Question: I'm truying to build a column chart where 1 series overlaps the other (2) series.
I've attached a picture for better understanding.
Thanks for any help!

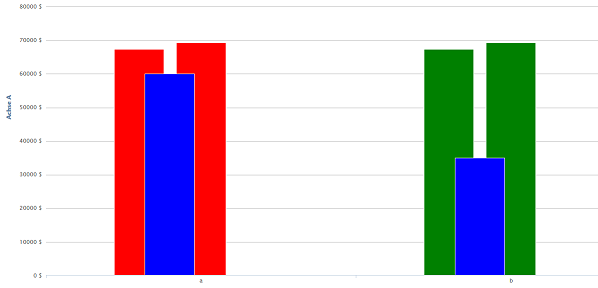
Answer: Something like this is possible, take a look: <URL>
- -
Code:
'''
var chart = new Highcharts.Chart({
chart: {
renderTo: 'container',
type: 'column'
},
xAxis: {
categories: ['cat1', 'cat2']
},
series: [{
grouping: false,
data: [70, 50],
pointPadding: 0.3,
zIndex: 10
},{
data: [123, 100]
},{
data: [100, 90]
}]
});
'''